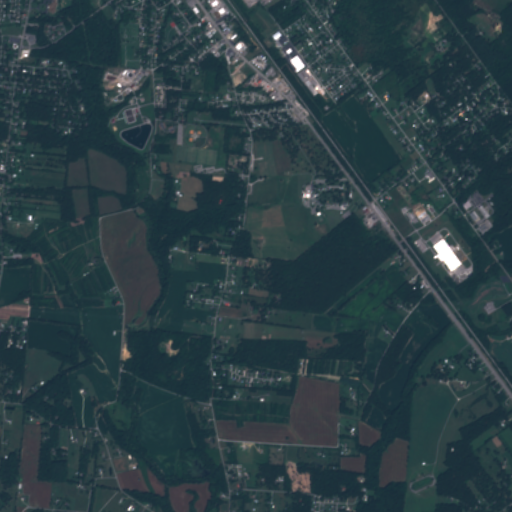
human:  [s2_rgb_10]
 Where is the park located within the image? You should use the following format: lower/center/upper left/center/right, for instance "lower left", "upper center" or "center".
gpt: The park is located in the upper center of the image.
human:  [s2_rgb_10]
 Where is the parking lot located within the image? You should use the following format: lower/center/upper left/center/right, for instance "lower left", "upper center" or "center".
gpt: The parking lot is located in the upper center of the image.
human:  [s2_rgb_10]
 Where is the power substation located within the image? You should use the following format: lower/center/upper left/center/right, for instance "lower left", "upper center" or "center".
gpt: The power substation is located in the center right of the image.
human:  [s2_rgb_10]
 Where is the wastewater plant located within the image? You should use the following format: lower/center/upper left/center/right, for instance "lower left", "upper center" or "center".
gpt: The wastewater plant is located in the upper left of the image.
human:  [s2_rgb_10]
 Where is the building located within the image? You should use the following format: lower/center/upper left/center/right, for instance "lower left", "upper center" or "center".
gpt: The building is located in the upper right of the image.
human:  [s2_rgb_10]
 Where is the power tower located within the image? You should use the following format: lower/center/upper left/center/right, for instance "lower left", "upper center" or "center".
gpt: There is no power tower in the image.